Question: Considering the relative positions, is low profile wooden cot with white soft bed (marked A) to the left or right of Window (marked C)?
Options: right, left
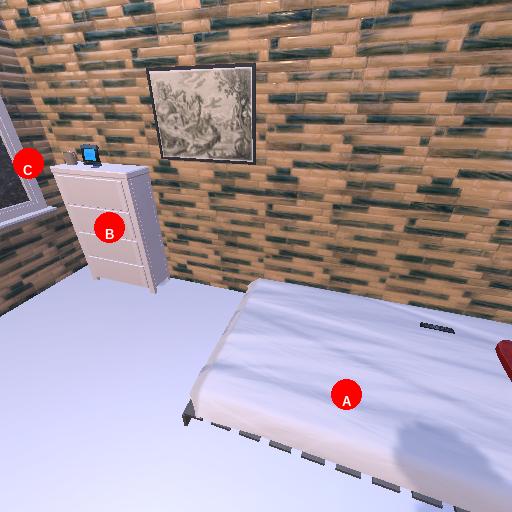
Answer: right